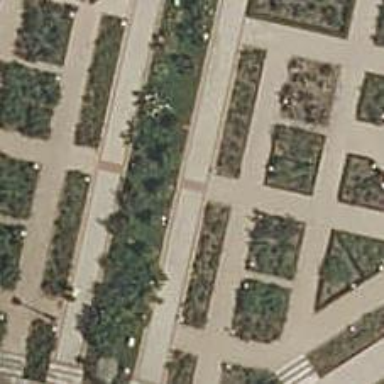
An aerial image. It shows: Pedestrian road made of paving stones.